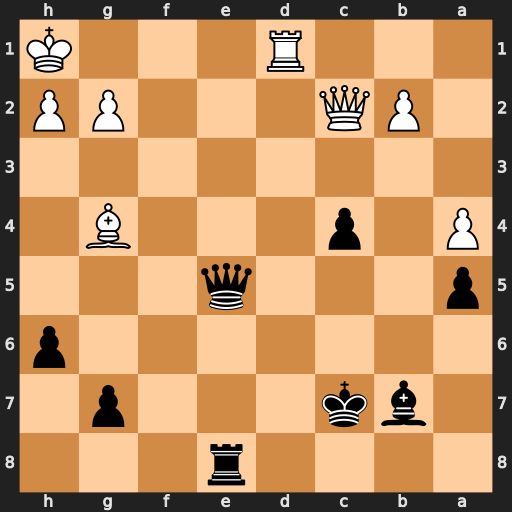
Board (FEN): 4r3/1bk3p1/7p/p3q3/P1p3B1/8/1PQ3PP/3R3K
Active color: b
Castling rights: -
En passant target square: -
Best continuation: Qe1+ Rxe1 Rxe1#